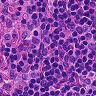
Metastatic tissue present: no